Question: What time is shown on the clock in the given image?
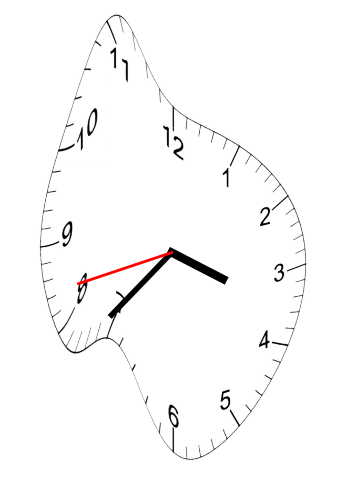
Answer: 03:36:42